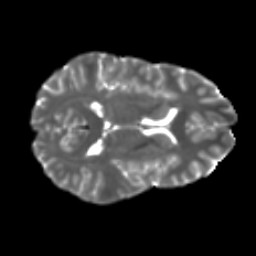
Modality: T2w
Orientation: axial
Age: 28
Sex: male
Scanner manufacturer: ge
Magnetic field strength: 3 T
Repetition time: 7.8 s
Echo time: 0.0616 s